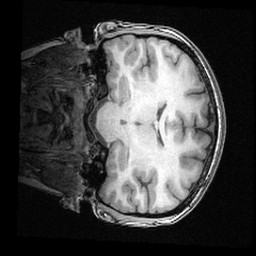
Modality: T1w
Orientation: coronal
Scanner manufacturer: ge
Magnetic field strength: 3 T
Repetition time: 0.008572 s
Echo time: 0.003384 s